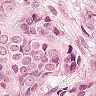
Metastatic tissue present: yes